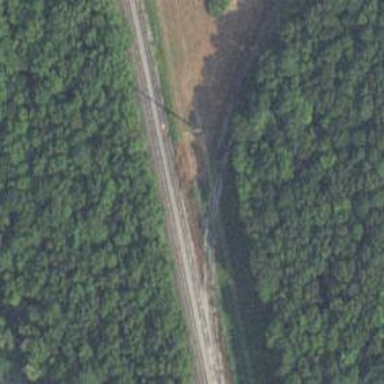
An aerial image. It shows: Disused railway.